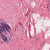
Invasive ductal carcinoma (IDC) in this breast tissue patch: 0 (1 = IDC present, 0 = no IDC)